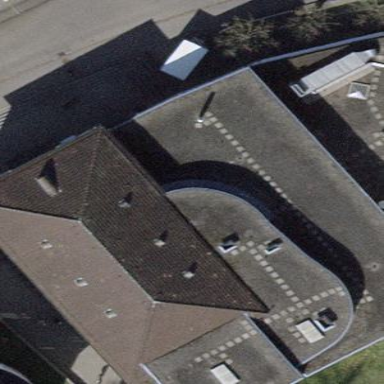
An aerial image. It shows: Office building.